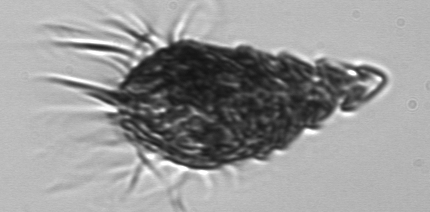
Label: Laboea_strobila